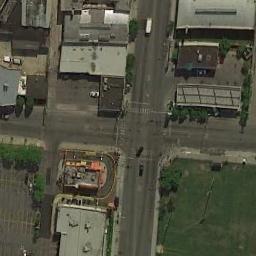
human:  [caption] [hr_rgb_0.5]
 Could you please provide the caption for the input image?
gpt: There are many buildings of different shapes and sizes beside the intersection .

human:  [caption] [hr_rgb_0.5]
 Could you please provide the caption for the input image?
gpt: An intersection with sparse traffic is between some buildings and a clearing .

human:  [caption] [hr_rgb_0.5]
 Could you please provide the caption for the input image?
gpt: There are several moving vehicles on the road at the intersection, With many buildings and some trees around the intersection .

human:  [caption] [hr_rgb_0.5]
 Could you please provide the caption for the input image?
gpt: There are some buildings and a green lawn beside the intersection .

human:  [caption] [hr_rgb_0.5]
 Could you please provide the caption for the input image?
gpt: There was a line of trees east and west of the intersection .